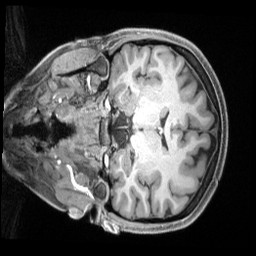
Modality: T1w
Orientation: coronal
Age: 24
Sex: female
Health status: ill
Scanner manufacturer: siemens
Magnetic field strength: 3 T
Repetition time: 2.4 s
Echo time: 0.00222 s